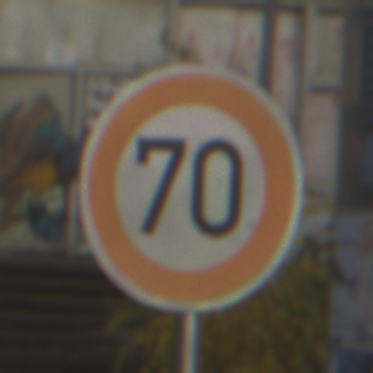
Verkehrszeichen: Geschwindigkeit70
Umgebung: Outdoor, Urban
Tageszeit: MorningAfternoon
Wetter: PartlyCloudy
Licht: Natural
Jahreszeit: NotSpecified
Kontrast: MediumContrast